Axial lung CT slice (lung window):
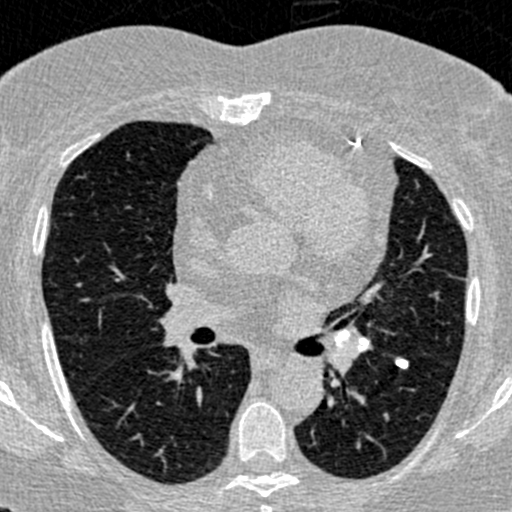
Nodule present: yes
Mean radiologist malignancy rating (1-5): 1